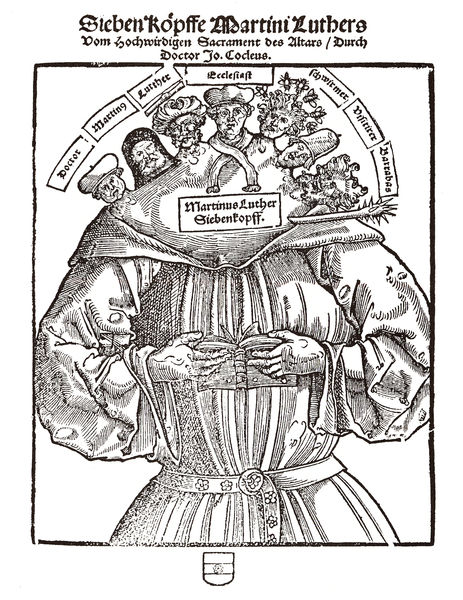
Titel: Martin Luther Siebenkopf
Künstler: Hans Brosamer
Institution: (Seriendruck)
Schlagwörter: kopf, körper, mann, weiß, menschen, brust, busen, grau, holz, hüte, kleid, köpfe, männer, schwarz, skizze, zeichnung, gürtel, schal, alt, bart, mütze, bibel, falten, halten, kleidung, kragen, rahmen, ärmel, hände, kirche, gewand, haare, kutte, mantel, blatt, taille, holzschnitt, schrift, grafik, graphik, klein, papst, karikatur, weiblich, deutsch, schnalle, buch, druck, druckgraphik, schwarz-weiß, druckgrafik, schraffur, radierung, stich, illustration, text, beschriftung, kardinal, wappen, helme, mensche, christlich, mittelalter, sieben, luther, tiara, emblem, kupferstich, aufgeschlagen, turban, keule, waben, altdeutsch, abbildung, doktor, gesangbuch, figut, martin, reformation, martin luther, gewandt, gewnad, luter, sieben köpfe, doctor, frau mann, sakramente, bibe, siebenköpfig, tehsenanschlag, weiblich männlich, spottschrift, hetzschrift, martinus luther siebenkopff, diktor, barrabas, erkenntniss, torse, siebenkopf, eccelsiast, schwirmer